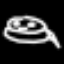
Label: frog